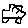
Label: car